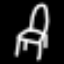
Label: chair